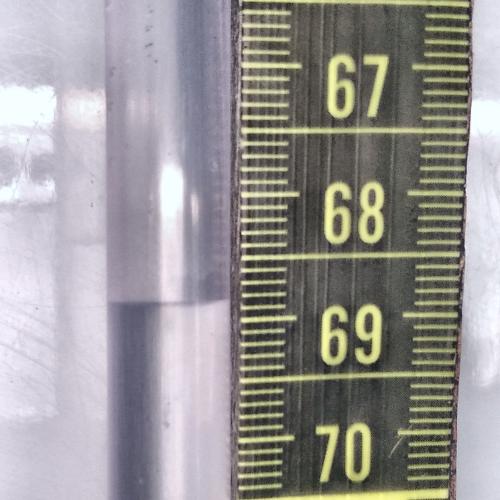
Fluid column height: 68.8 cm